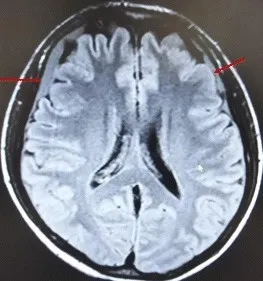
Magnetic resonance imaging performed 4 days after cesarean delivery. A bilateral subdural hematoma is shown (red arrow).
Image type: radiology (mri)